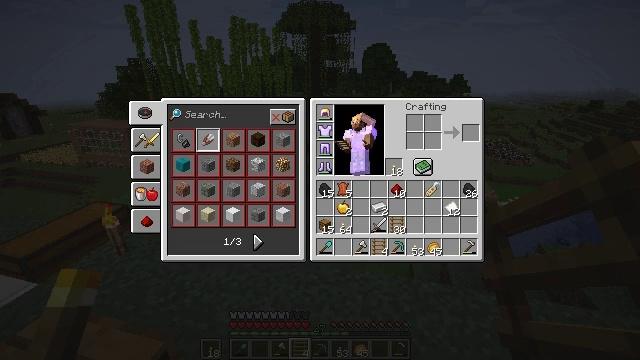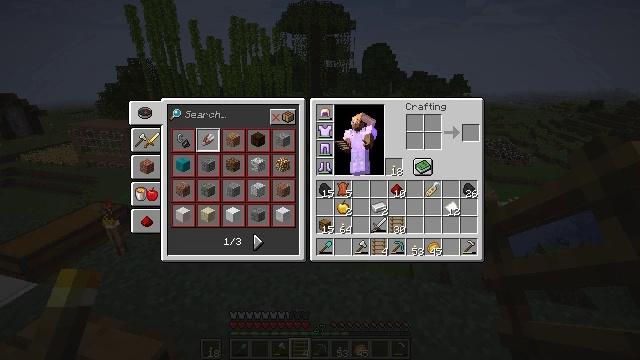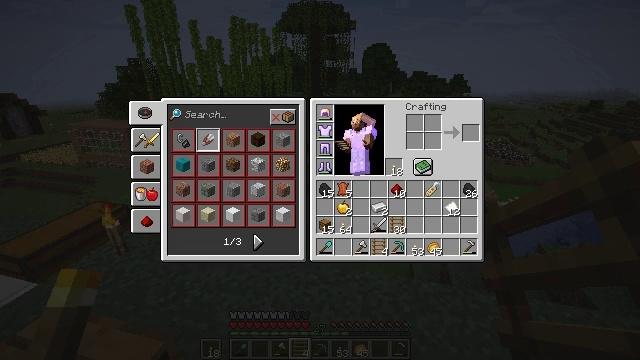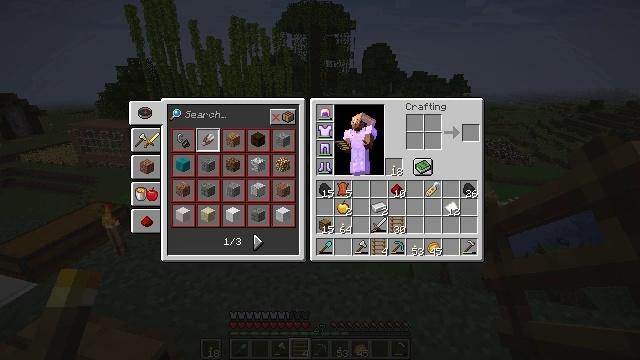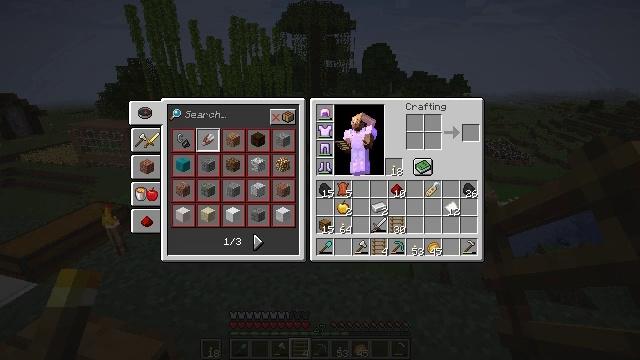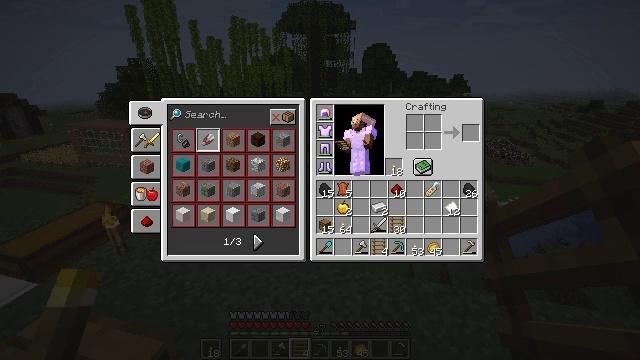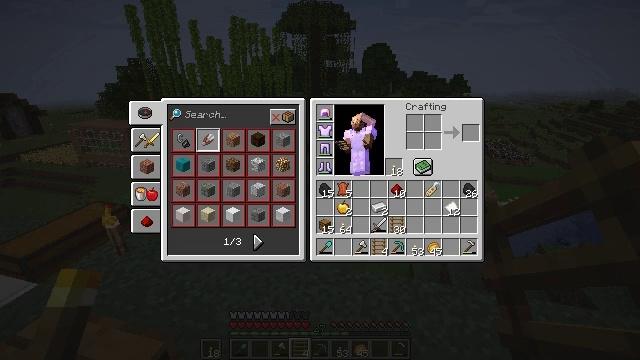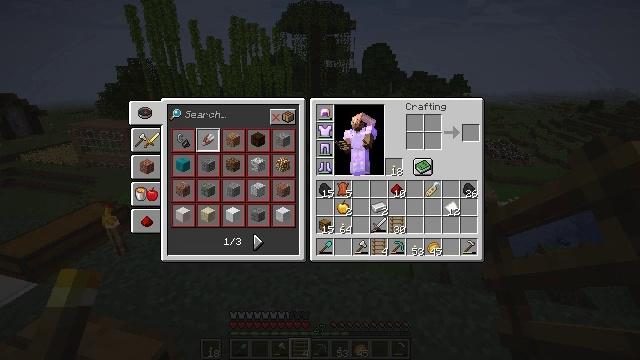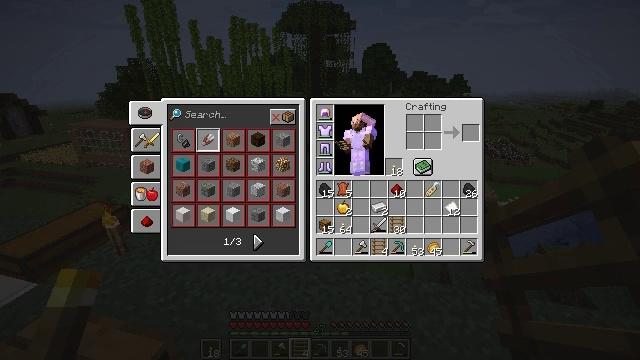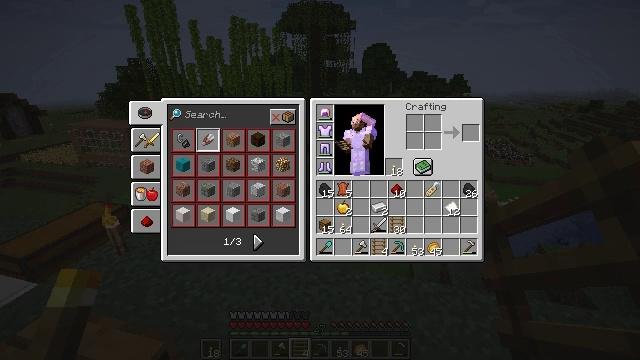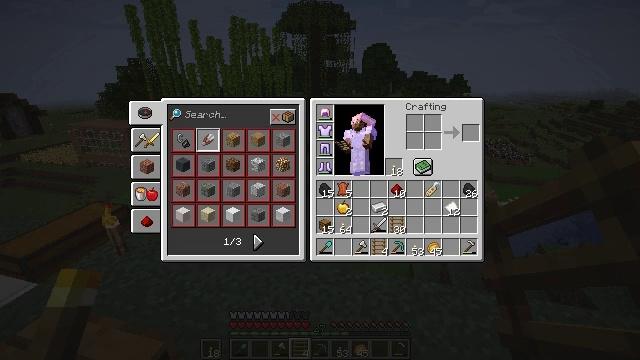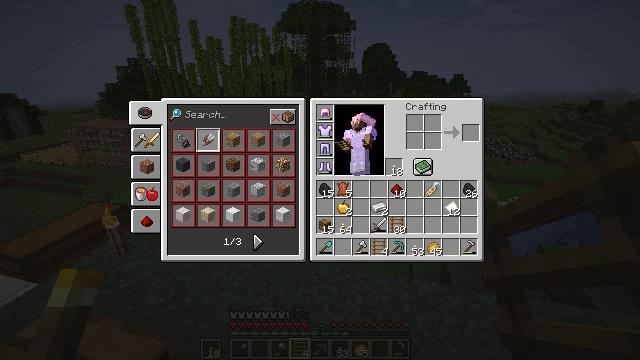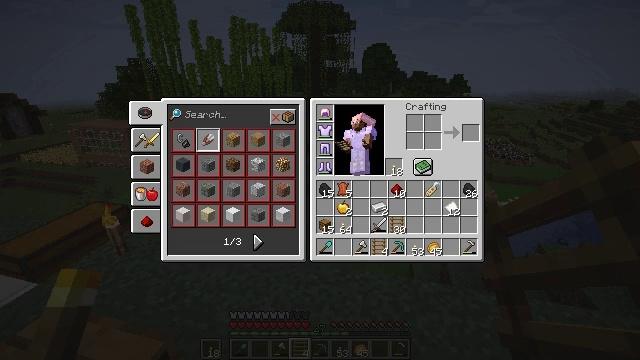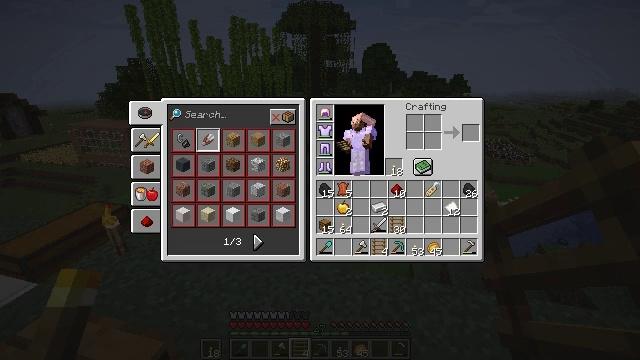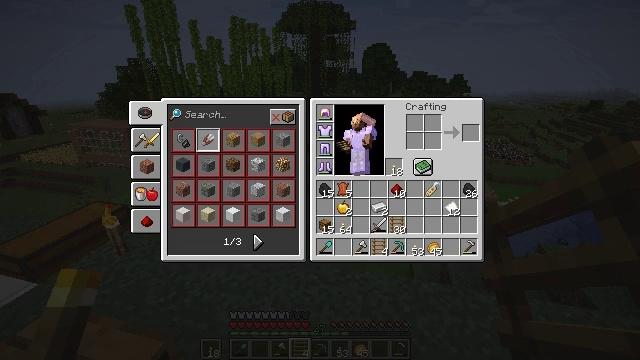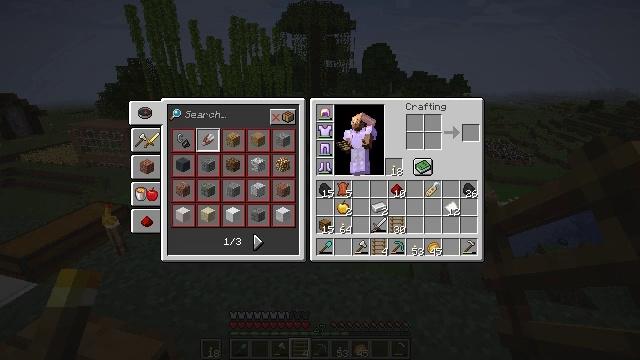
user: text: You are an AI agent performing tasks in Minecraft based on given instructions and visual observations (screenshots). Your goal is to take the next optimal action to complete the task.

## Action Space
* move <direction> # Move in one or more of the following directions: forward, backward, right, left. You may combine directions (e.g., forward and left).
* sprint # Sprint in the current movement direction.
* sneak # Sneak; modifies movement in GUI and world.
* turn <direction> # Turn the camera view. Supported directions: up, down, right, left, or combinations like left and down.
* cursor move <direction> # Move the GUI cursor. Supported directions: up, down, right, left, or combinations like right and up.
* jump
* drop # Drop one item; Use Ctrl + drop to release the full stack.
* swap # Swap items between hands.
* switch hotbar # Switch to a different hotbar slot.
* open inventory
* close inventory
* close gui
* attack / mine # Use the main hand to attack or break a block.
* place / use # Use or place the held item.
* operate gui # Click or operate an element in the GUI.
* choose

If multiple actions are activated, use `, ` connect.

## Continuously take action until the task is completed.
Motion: motion action
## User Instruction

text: Collect the ladder block.
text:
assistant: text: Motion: no_op
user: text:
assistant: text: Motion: no_op
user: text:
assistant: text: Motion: no_op
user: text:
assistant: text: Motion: no_op
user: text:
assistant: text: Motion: no_op
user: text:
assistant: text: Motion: no_op
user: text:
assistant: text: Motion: no_op
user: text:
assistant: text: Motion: no_op
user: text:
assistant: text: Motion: no_op
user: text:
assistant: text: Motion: no_op
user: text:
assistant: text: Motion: no_op
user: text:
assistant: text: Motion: no_op
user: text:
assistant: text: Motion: no_op
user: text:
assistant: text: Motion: no_op
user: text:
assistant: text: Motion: no_op
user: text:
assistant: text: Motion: no_op
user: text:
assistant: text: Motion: no_op
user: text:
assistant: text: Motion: no_op
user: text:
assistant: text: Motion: no_op
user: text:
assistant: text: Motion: no_op
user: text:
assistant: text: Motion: no_op
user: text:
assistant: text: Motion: no_op
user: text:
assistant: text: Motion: no_op
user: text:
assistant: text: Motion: no_op
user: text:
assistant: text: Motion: no_op
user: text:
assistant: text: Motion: no_op
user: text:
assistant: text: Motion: no_op
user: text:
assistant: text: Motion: no_op
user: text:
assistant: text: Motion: no_op
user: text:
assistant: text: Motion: no_op